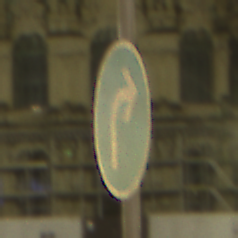
Verkehrszeichen: VorgeschriebeneFahrtrichtungRechts
Umgebung: Outdoor, Urban
Tageszeit: Night
Wetter: Overcast
Licht: Artificial
Jahreszeit: NotSpecified
Kontrast: HighContrast